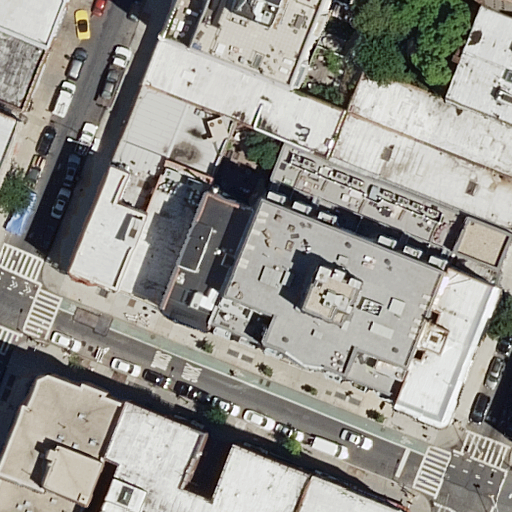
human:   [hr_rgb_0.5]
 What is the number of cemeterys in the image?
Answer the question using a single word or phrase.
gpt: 0

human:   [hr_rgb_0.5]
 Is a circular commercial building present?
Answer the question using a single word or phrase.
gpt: no

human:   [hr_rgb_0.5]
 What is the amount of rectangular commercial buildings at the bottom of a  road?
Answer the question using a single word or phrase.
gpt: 0

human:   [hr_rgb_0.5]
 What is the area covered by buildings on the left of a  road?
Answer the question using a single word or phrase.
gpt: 3052m2

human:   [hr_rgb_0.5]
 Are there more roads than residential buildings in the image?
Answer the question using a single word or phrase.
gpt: no

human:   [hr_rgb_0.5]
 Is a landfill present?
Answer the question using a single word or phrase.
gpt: no

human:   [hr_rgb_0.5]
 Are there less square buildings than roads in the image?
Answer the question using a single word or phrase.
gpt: yes

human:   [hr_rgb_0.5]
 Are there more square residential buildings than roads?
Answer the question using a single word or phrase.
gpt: no

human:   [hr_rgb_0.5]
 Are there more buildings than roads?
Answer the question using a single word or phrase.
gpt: yes

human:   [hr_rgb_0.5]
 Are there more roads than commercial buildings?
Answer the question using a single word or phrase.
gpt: yes

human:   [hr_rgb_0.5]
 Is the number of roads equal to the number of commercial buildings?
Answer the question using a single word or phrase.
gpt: no

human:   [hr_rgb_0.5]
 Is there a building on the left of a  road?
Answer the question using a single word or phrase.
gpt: yes

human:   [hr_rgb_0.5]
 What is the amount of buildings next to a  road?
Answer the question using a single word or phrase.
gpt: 19

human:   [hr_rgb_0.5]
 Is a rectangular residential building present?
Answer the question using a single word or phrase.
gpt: yes

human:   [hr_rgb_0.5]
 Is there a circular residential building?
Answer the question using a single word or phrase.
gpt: no

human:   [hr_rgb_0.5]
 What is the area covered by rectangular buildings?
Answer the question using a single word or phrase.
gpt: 3132m2

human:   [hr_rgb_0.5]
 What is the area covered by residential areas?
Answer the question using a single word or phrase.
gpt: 0m2

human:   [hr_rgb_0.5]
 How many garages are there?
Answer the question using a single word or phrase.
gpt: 0

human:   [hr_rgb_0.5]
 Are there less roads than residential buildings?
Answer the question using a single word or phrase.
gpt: yes

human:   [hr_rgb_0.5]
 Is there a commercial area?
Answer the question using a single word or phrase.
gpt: no

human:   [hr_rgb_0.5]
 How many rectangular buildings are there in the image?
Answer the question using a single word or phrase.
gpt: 13

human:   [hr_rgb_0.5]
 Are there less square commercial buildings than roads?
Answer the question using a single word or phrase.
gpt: yes

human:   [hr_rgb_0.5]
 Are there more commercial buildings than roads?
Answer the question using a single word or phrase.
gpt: no

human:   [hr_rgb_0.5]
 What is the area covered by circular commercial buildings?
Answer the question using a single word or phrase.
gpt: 0m2

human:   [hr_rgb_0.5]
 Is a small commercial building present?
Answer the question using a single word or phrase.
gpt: no

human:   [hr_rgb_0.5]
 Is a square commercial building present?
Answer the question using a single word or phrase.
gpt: no

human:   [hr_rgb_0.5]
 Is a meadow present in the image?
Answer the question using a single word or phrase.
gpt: no

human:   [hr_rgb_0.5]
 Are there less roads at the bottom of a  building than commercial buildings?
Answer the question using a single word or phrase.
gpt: no

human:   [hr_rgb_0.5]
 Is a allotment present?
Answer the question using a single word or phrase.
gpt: no

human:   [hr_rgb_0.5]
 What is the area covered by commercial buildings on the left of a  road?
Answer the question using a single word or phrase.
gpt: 0m2

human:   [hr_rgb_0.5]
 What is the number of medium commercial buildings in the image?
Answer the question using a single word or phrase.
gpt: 0

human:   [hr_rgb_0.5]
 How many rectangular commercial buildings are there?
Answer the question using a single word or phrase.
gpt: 0

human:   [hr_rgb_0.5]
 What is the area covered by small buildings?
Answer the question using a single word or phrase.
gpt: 204m2

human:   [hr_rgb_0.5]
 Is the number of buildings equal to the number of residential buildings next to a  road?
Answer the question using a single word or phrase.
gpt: yes

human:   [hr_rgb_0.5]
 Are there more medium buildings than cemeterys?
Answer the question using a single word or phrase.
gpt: yes

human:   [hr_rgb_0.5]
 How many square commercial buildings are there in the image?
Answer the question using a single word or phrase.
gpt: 0